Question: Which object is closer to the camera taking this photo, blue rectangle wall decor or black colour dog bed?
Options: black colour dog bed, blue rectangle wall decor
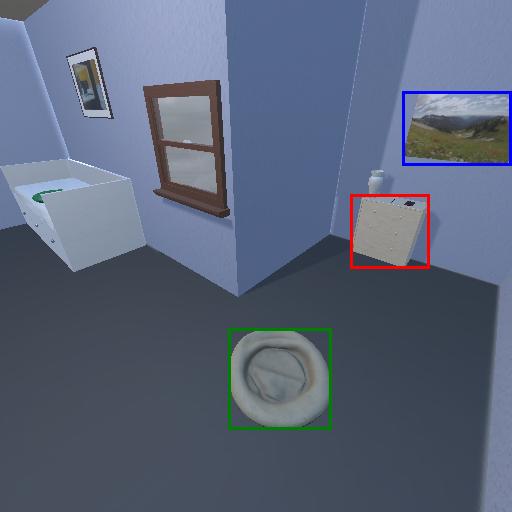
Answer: black colour dog bed